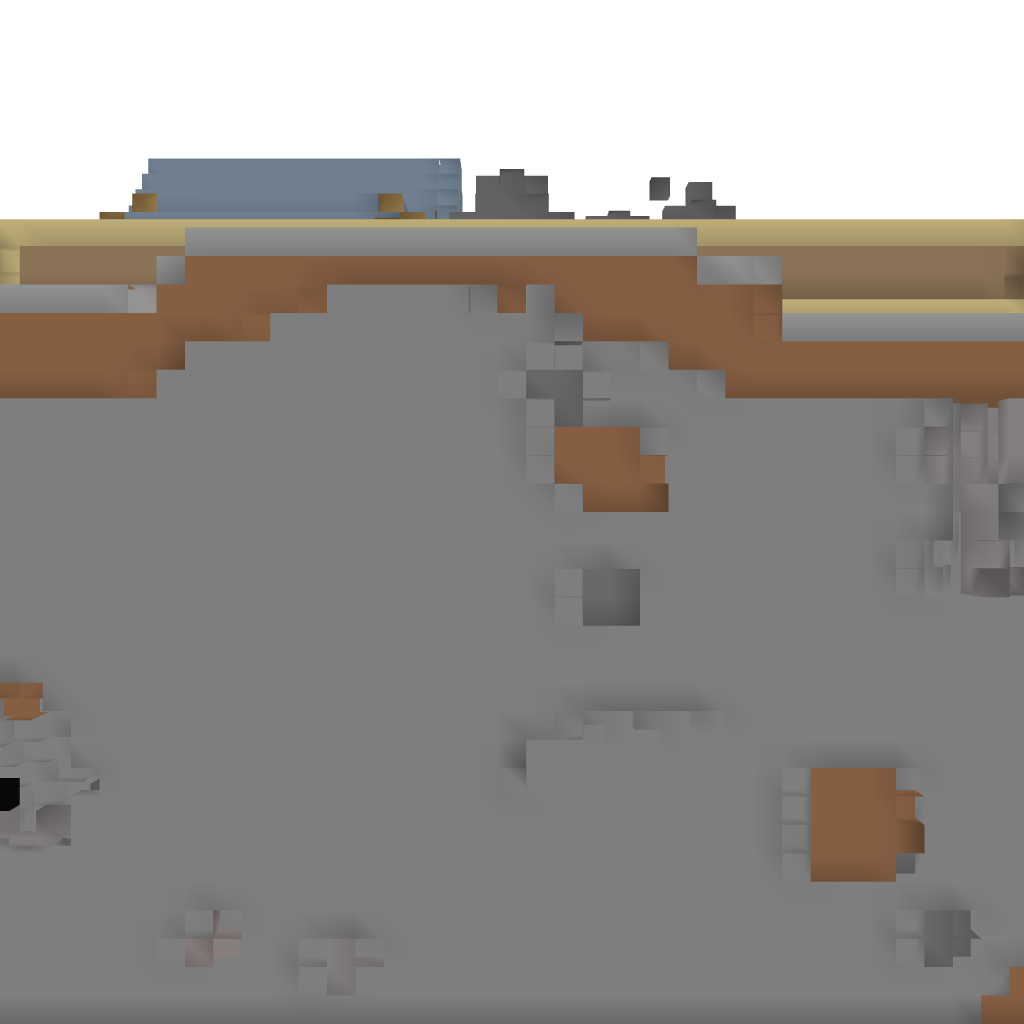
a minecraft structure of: Lovely small house with path garden